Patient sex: F
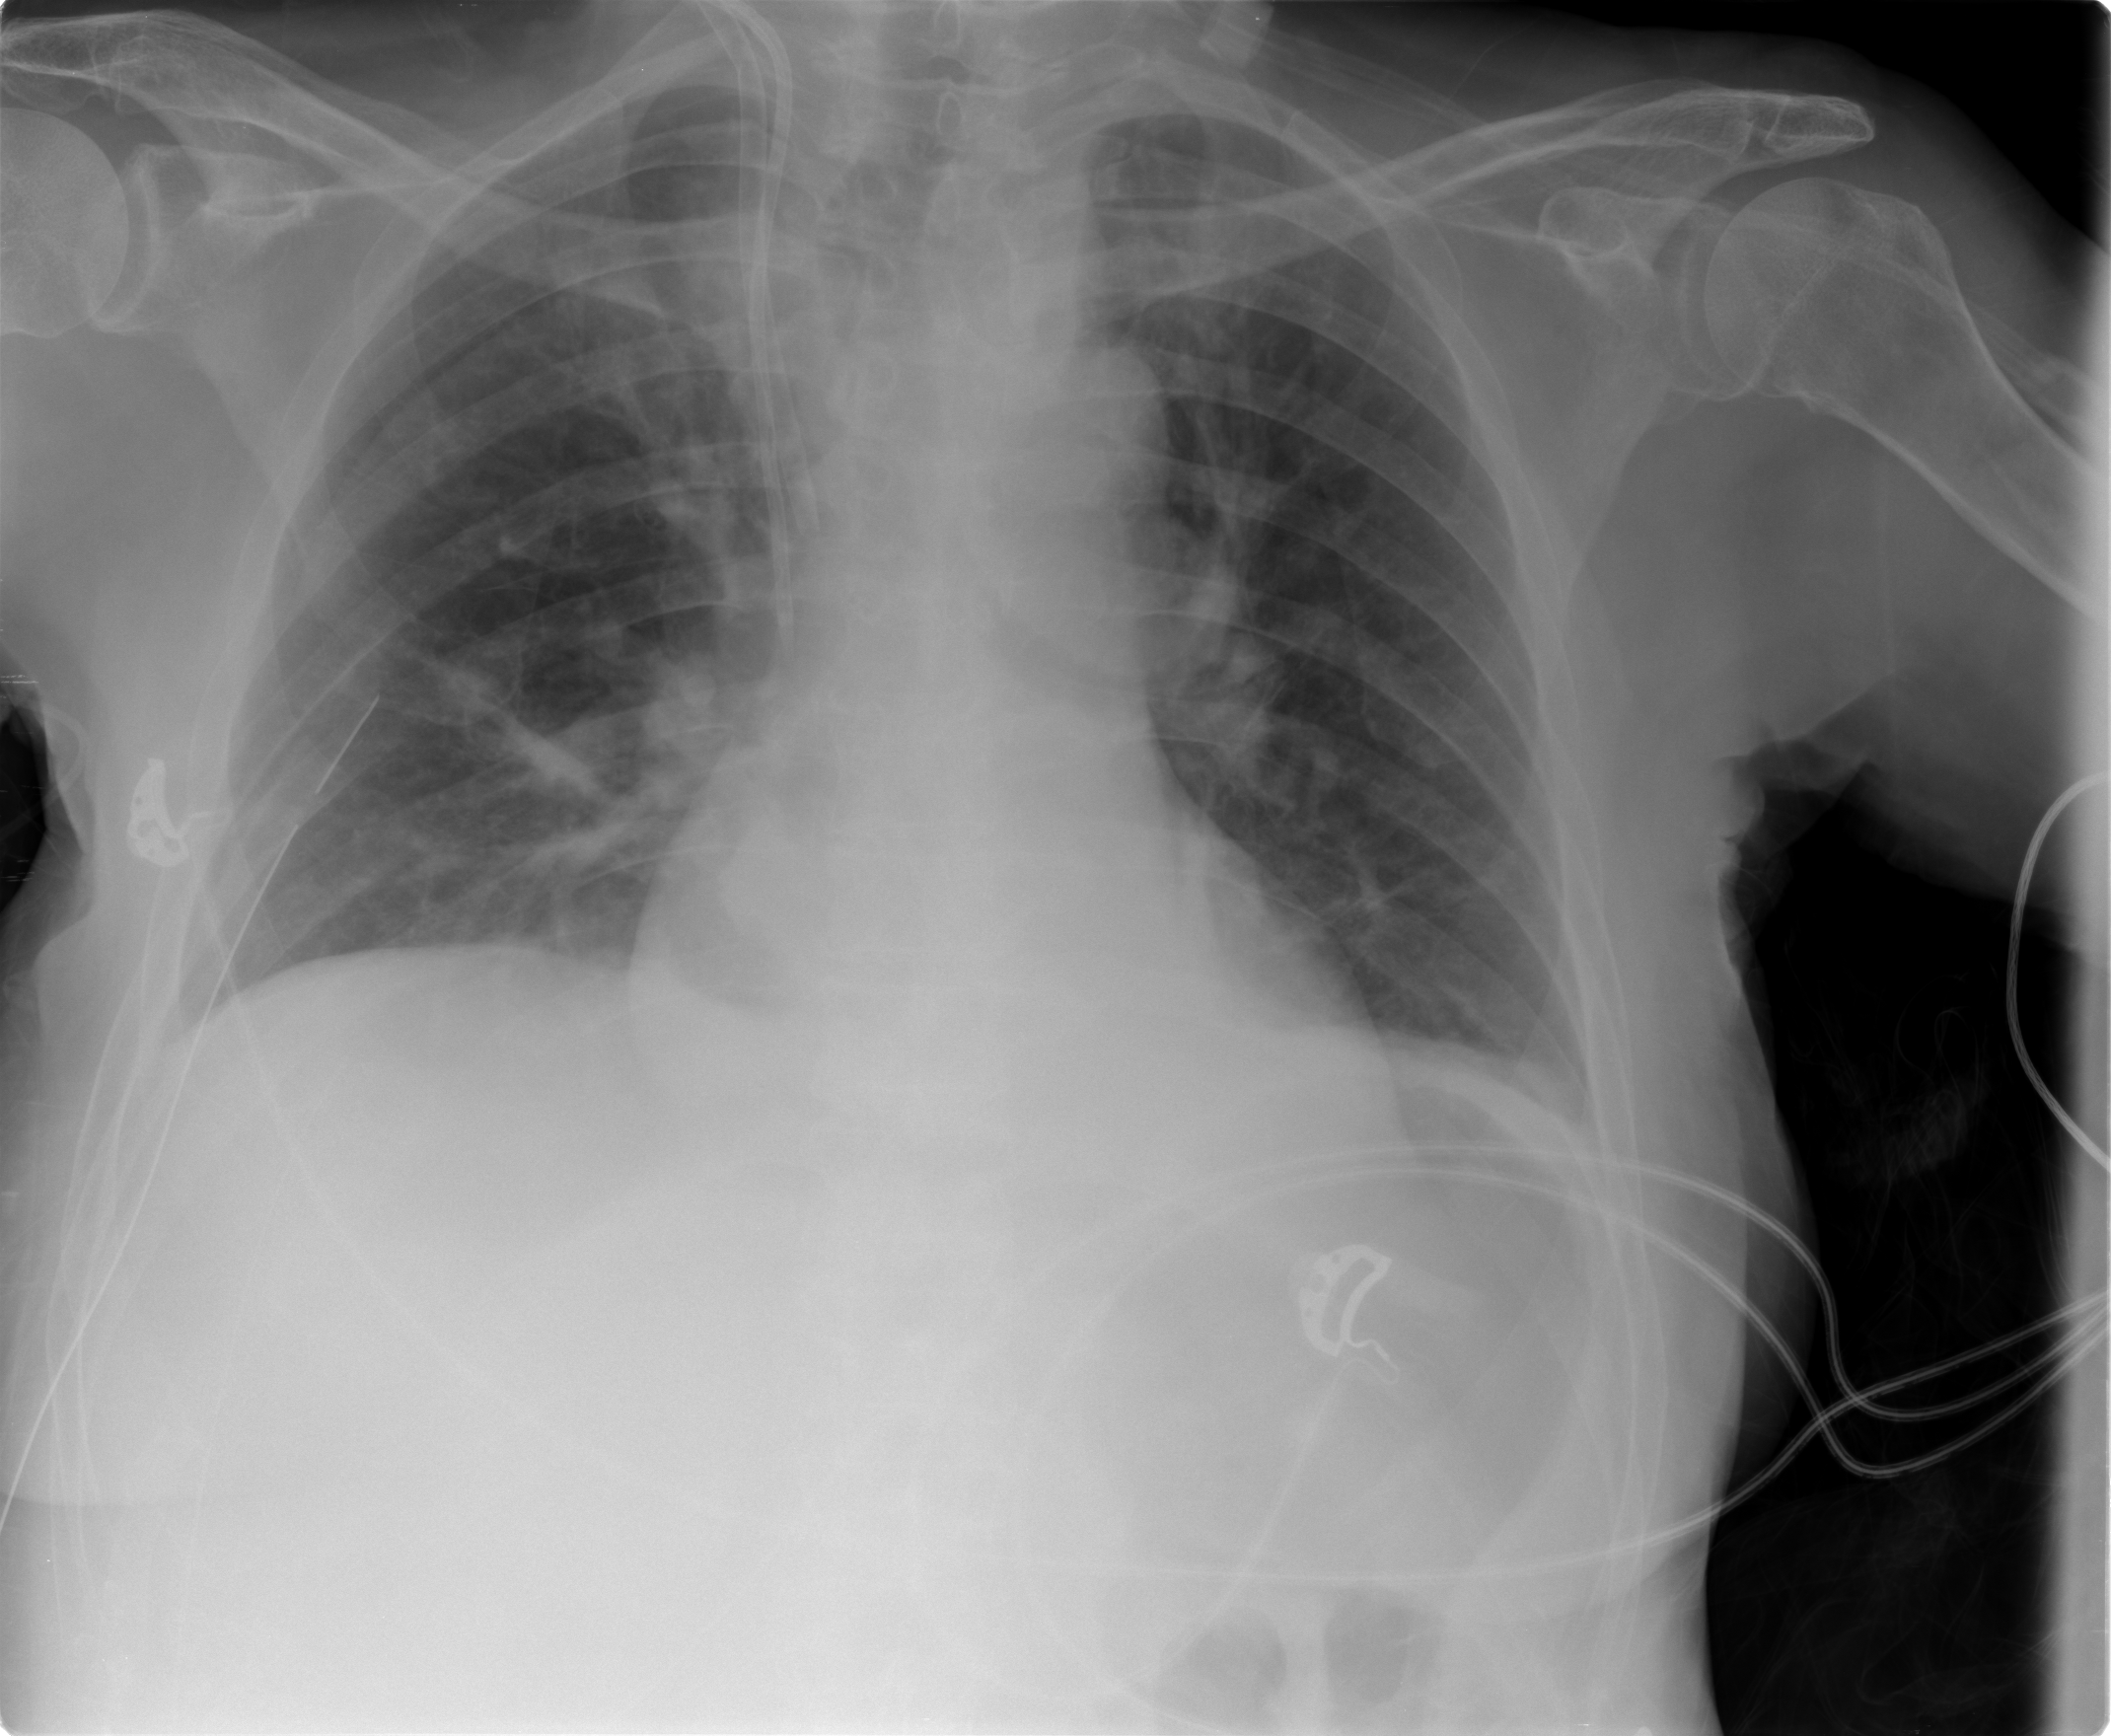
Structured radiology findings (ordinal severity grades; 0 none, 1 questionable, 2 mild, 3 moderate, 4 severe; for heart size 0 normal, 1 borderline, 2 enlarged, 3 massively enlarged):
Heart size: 1
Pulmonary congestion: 2
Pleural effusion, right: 0
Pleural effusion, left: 0
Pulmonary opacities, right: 0
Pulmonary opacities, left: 0
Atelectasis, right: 2
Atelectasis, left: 2